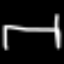
Label: bed